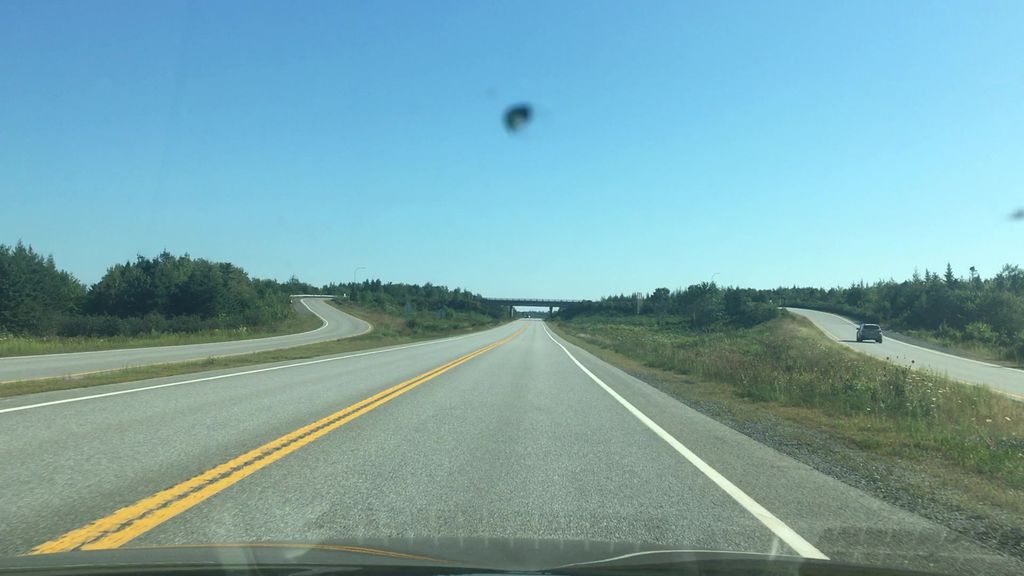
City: halifax